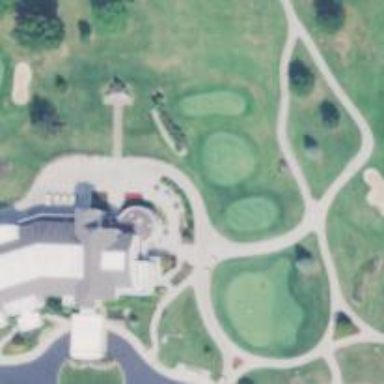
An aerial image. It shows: Golf cartpath that is also road path.